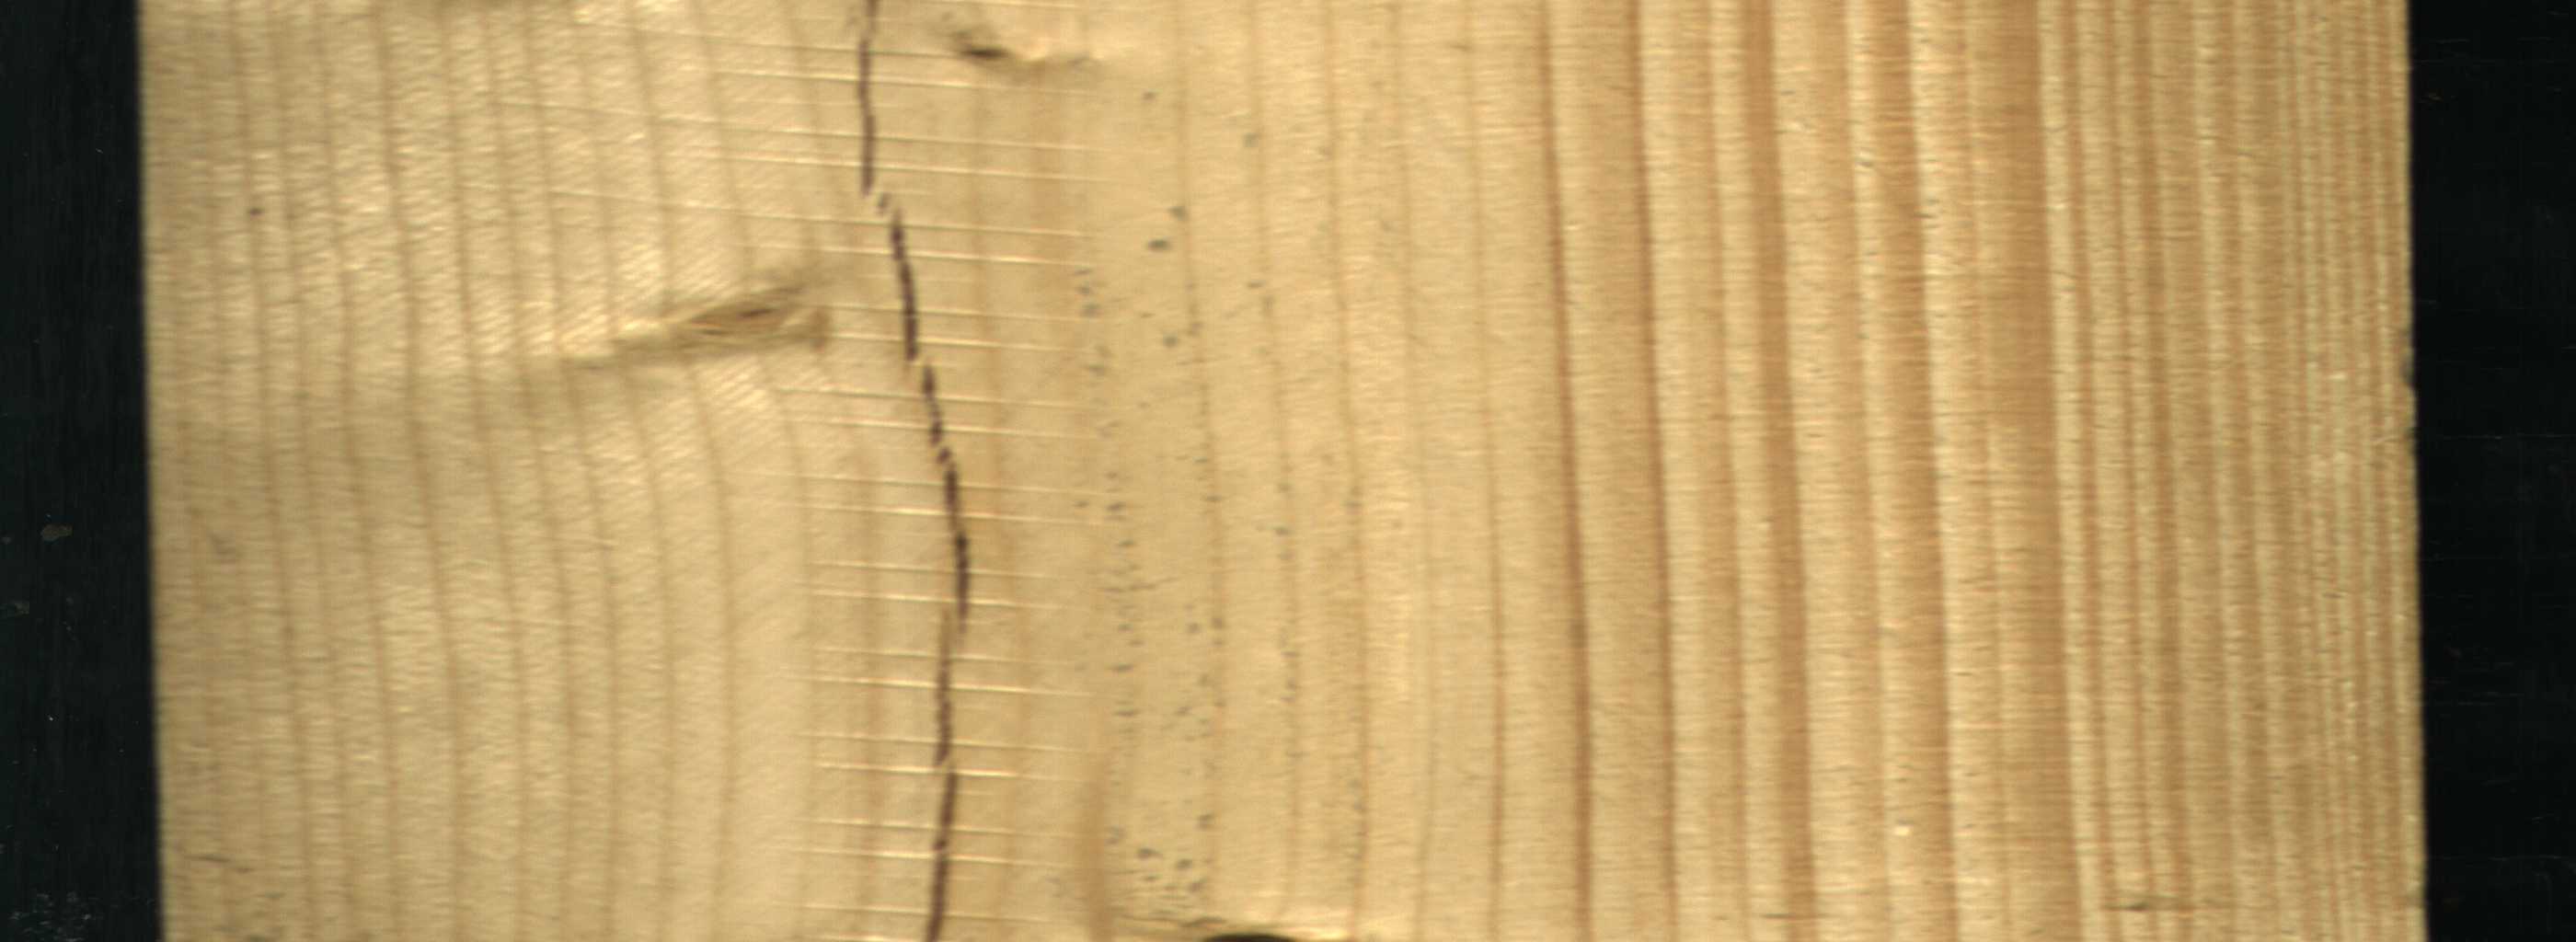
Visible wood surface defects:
Crack
Live_Knot
Live_Knot
Live_Knot